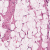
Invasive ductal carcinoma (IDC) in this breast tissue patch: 0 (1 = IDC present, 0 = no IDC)